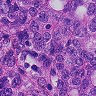
Metastatic tissue present: yes